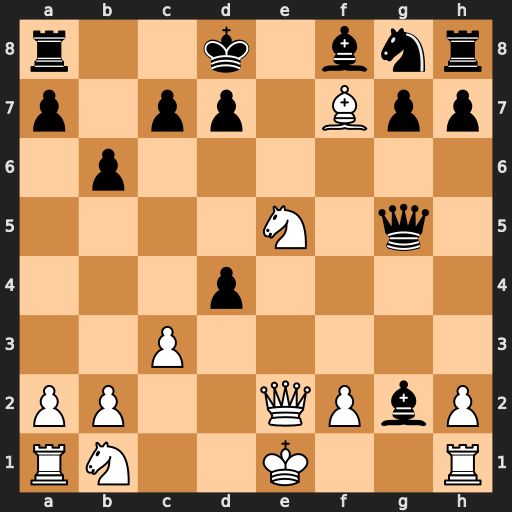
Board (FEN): r2k1bnr/p1pp1Bpp/1p6/4N1q1/3p4/2P5/PP2QPbP/RN2K2R
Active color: w
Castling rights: KQ
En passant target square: -
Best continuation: Nc6+ Bxc6 Qe8#